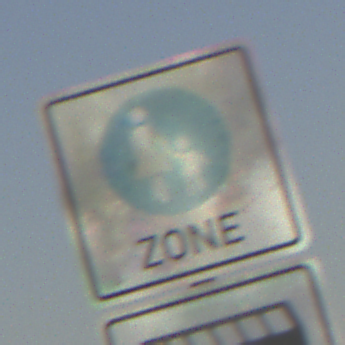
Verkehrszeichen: BeginnFussgaengerzone
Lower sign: MehrspurigeFahrzeugeFrei5
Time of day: MorningAfternoon
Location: Outdoor (Suburban)
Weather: Clear
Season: NotSpecified
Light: Natural